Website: lowes
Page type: customer-info-address
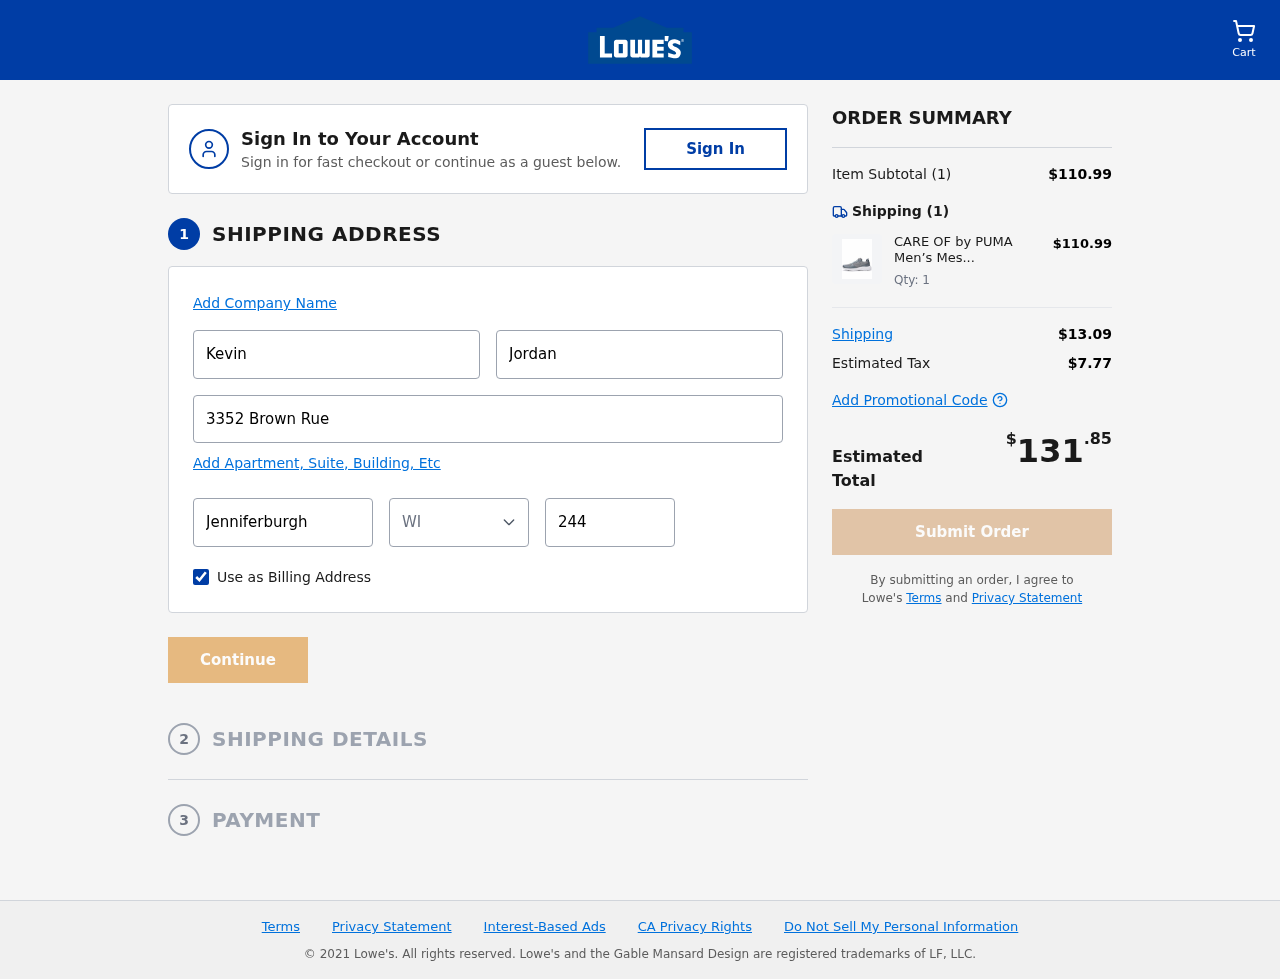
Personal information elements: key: PII_CITY
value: Jenniferburgh
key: PII_FIRSTNAME
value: Kevin
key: PII_LASTNAME
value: Jordan
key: PII_POSTCODE
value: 24430
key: PII_STATE_ABBR
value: WI
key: PII_STREET
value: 3352 Brown Rue
Product elements: key: PRODUCT1_NAME
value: CARE OF by PUMA Men’s Mesh Low-Top Trainers, Grey, US 11
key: PRODUCT1_PRICE
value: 110.99
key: PRODUCT1_QUANTITY
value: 1
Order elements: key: ORDER_NUM_ITEMS
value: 1
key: ORDER_SUBTOTAL
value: $110.99
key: ORDER_NUM_ITEMS2
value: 1
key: ORDER_SHIPPING_COST
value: $13.09
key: ORDER_TAX
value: $7.77
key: ORDER_TOTAL
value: $131.85